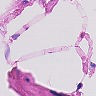
Metastatic tissue present: no